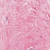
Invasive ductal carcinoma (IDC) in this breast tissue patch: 0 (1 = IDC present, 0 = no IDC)